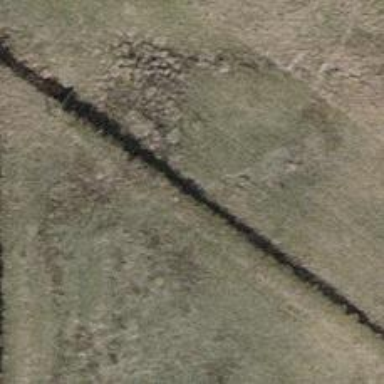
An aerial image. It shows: Ditch serving as waterway.